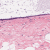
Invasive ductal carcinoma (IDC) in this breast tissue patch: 0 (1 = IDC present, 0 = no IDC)